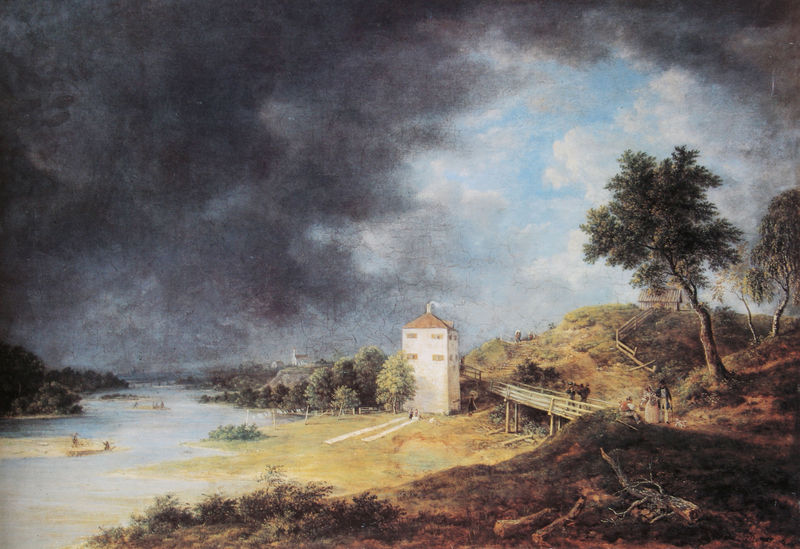
Titel: Isarlandschaft beim Brunnhaus Brunnthal
Künstler: Johann Jakob d.J. Dorner
Standort: Schweinfurt
Institution: Sammlung Georg Schäfer
Schlagwörter: baum, berg, blau, dunkel, gemälde, gewitter, gruppe, himmel, laub, mann, meer, schatten, wasser, weiß, wolken, bäume, fluss, gelb, grün, landschaft, menschen, see, ufer, braun, fenster, grau, hell, holz, licht, schwarz, zeichnung, dach, gebäude, haus, rot, weg, zaun, öl, baumstamm, erde, ferne, horizont, hügel, mühle, natur, weite, zweige, brücke, busch, büsche, gebüsch, hütte, pfad, rauch, sonne, insel, dunkelheit, personen, wald, boot, boote, kamin, kamine, schornstein, schuppen, turm, klar, schiffe, sommer, strand, fahne, fischer, dorf, mauer, nautr, herbst, winter, fußgänger, kähne, romantik, sandbank, constable, steg, sturm, treibholz, treppe, unwetter, wetter, palme, still, frühling, menschenleer, stege, regen, ebbe, burg, kiesel, wurzel, leuchtturm, loch, trand, sonnig, wurzeln, isar, gestrüpp, baumstumpf, ladschaft, kolonie, inseln, fischen, asser, flussufer, menschne, holzbrücke, gewitterlandschaft, john, sad, schängeln, turmw, ufers, wasserturm, dunkler himmel, ro, viederland, hau, wolken himmel blau